Interaction volume radius: 10 \u00c5
Interaction volume height: 15 \u00c5
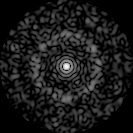
Disorder parameter: 0.8186